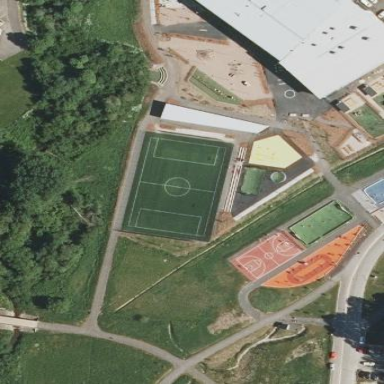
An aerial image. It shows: Soccer pitch with artificial turf for leisure sports activities.